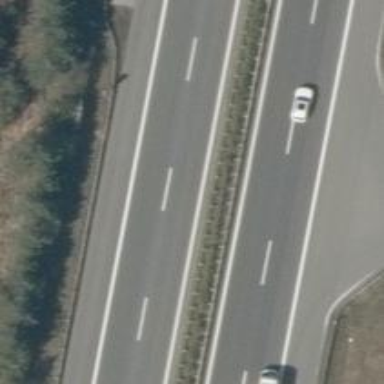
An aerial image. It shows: Asphalt motorway.